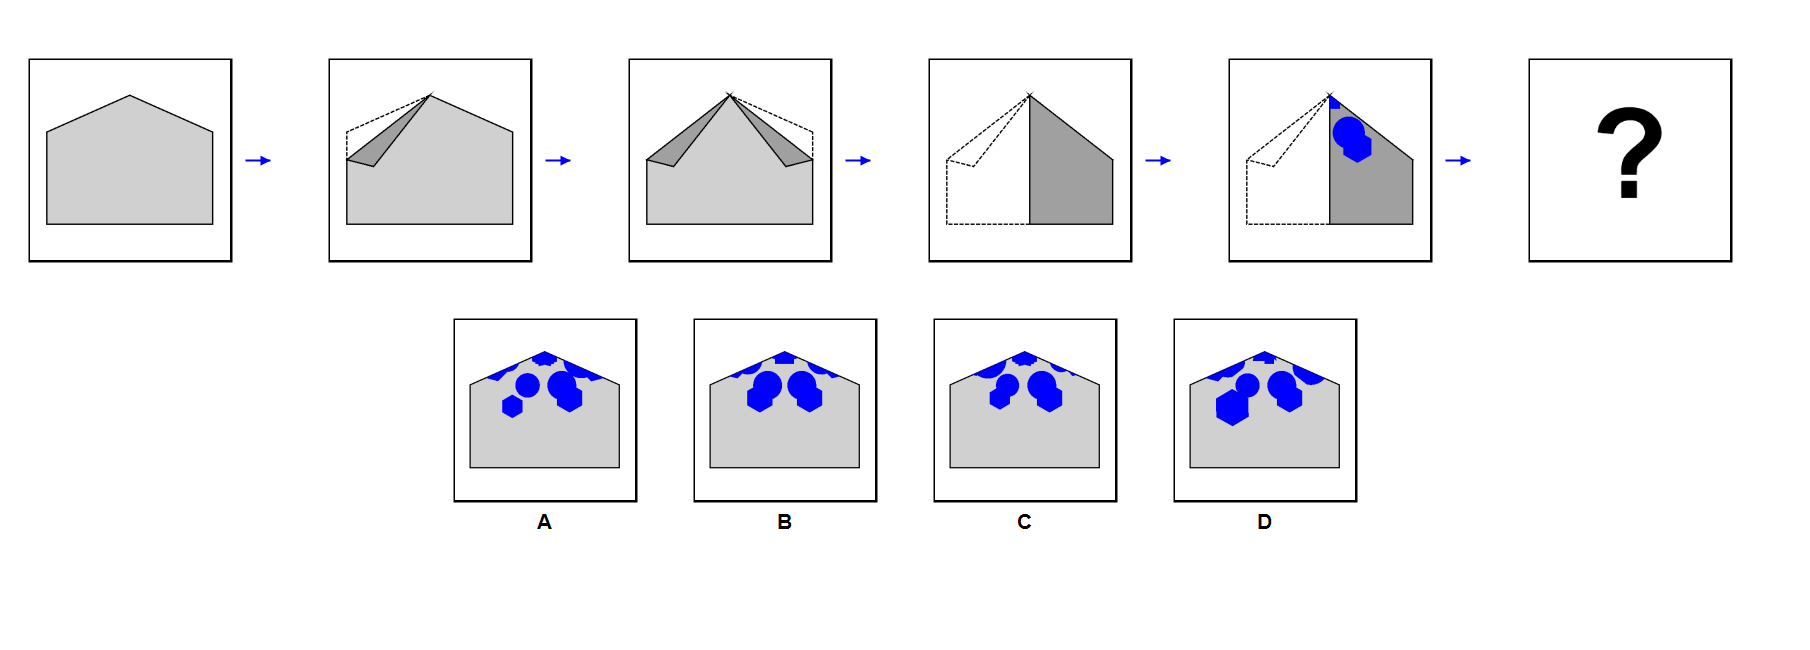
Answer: B